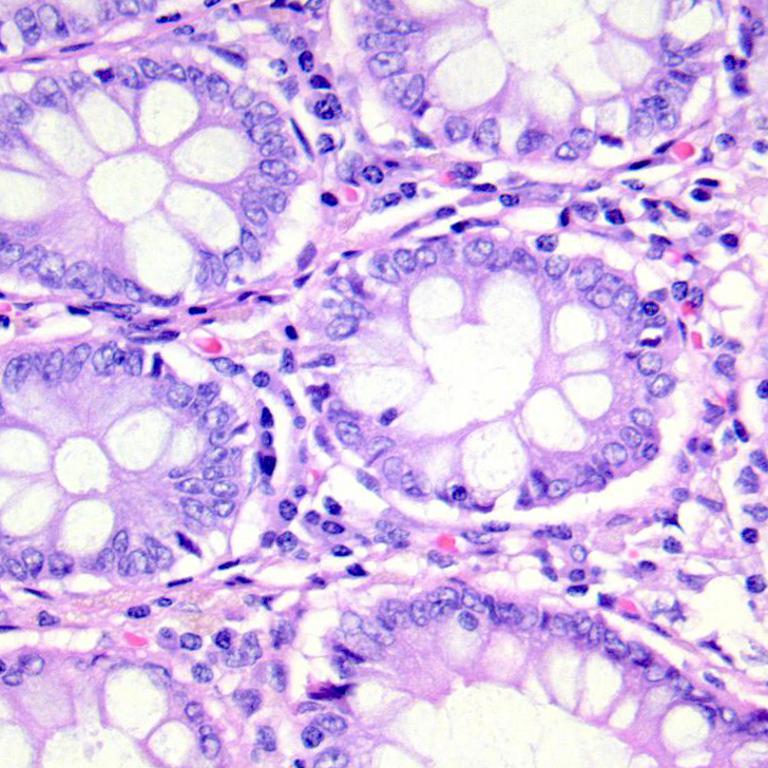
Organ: colon
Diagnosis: benign